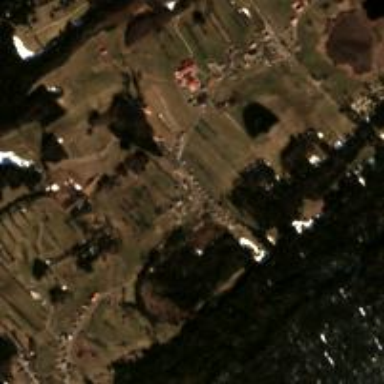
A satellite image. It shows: Small hamlet.